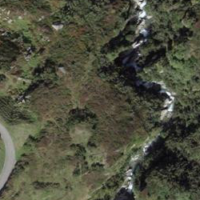
EUNIS habitat code: 26
Species observed at this site:
Anthus spinoletta